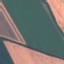
Label: AnnualCrop